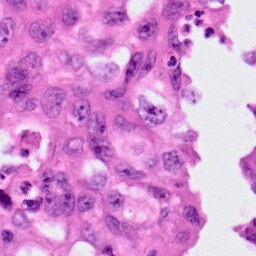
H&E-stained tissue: Lung